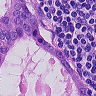
Metastatic tissue present: yes